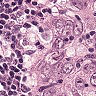
Metastatic tissue present: yes